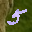
Label: 5